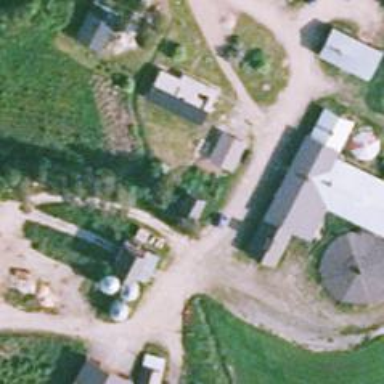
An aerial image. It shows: Farmyard area.